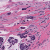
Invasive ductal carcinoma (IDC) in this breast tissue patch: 0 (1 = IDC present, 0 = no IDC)